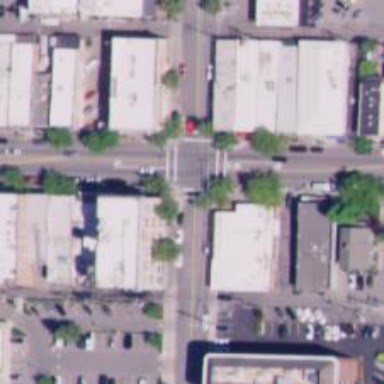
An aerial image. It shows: Marked road crossing.